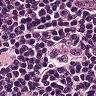
Metastatic tissue present: yes